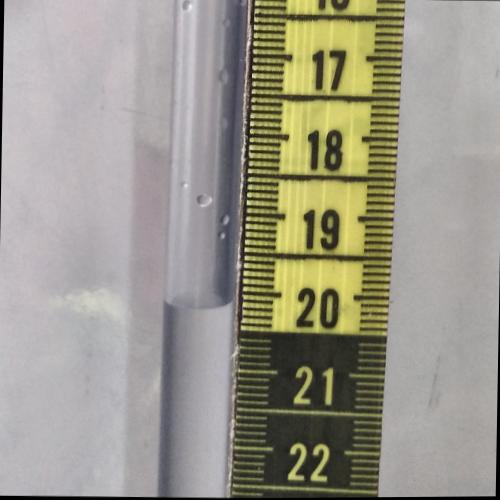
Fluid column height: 20.2 cm